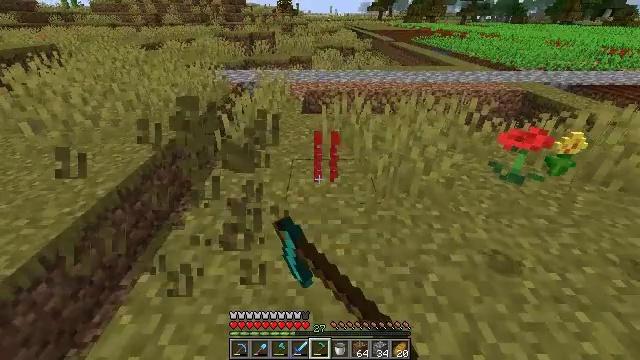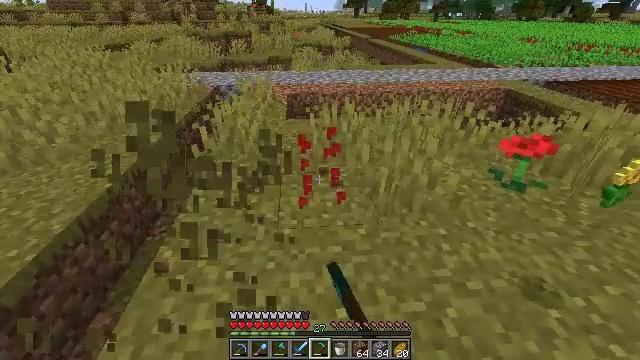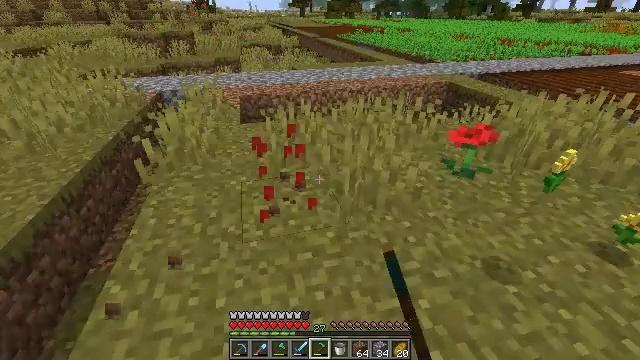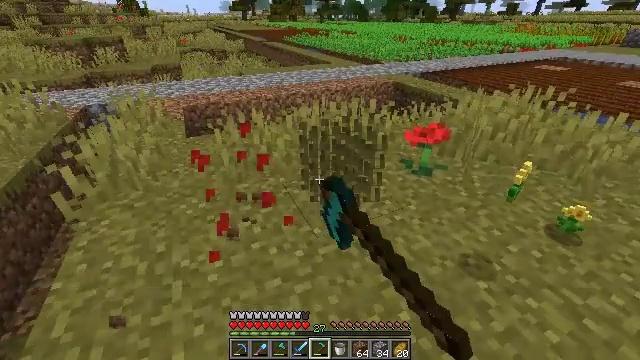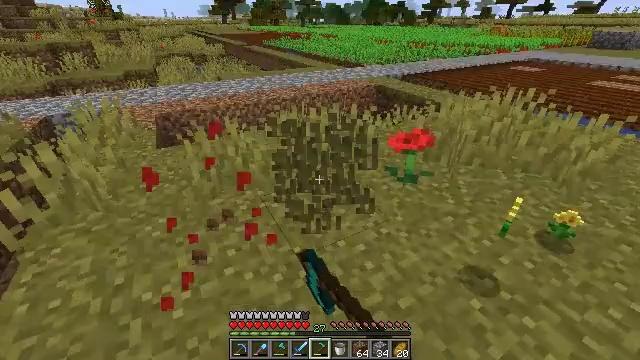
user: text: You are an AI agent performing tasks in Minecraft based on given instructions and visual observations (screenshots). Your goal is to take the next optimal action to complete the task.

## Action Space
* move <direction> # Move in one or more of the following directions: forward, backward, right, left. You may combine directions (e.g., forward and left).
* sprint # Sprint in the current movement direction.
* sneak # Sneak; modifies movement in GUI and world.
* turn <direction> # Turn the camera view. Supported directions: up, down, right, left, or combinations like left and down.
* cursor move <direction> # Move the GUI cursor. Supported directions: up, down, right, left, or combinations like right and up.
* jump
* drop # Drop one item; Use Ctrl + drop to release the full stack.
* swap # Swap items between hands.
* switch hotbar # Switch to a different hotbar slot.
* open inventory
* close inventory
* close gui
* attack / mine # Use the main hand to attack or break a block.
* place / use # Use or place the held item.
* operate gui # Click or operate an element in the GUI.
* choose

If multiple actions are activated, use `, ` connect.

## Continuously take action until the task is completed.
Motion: motion action
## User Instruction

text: Pick up the poppy from the field.
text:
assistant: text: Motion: move forward, turn right, attack / mine
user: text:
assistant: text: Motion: move forward, turn right, attack / mine
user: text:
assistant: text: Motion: move forward and move right, turn right, attack / mine
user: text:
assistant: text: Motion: move forward and move right, turn right, attack / mine
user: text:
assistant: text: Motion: attack / mine